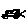
Label: car